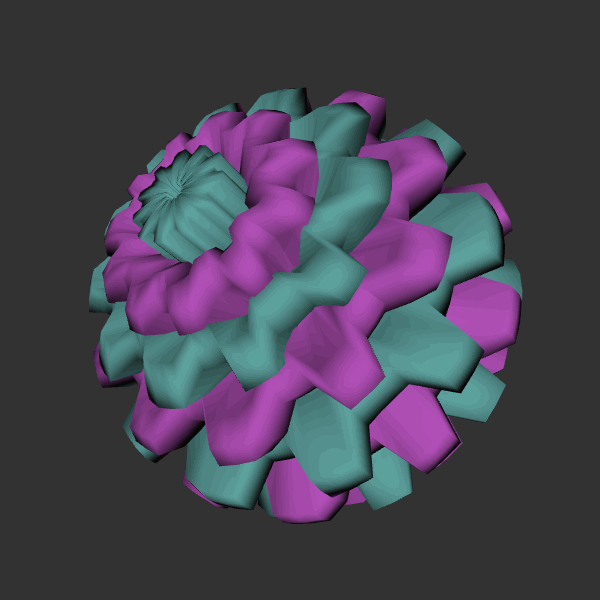
Background: dark